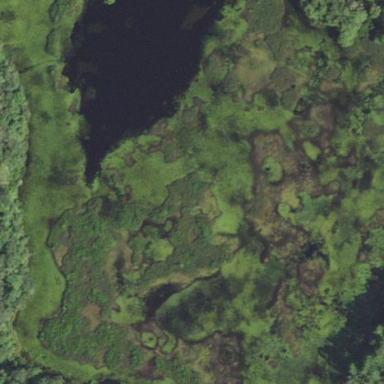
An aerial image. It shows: Marshy wetland area.